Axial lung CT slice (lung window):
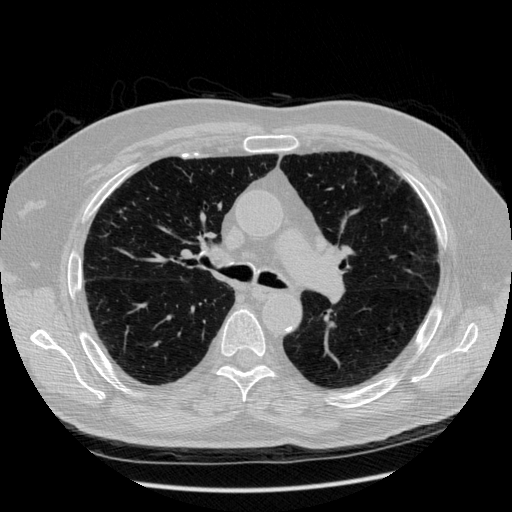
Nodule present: no